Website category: sports
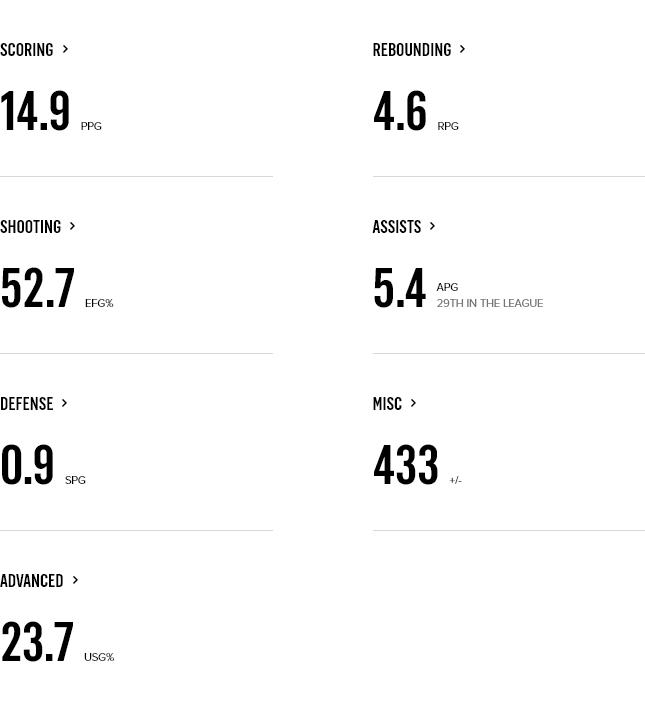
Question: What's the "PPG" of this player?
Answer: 14.9

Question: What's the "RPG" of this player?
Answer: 4.6

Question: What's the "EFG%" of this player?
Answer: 52.7

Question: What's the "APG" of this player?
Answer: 5.4

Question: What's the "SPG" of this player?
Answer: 0.9

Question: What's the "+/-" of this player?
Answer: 433

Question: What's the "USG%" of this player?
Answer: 23.7

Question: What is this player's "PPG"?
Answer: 14.9

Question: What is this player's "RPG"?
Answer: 4.6

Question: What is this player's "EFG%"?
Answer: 52.7

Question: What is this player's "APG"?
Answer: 5.4

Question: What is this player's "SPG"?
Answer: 0.9

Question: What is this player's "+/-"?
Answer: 433

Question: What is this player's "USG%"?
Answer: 23.7

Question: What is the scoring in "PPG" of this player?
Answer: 14.9

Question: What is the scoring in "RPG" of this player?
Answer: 4.6

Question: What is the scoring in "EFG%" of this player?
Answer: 52.7

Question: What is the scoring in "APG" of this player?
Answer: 5.4

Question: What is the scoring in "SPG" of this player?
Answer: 0.9

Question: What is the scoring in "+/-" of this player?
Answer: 433

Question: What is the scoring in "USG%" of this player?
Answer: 23.7

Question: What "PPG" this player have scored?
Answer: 14.9

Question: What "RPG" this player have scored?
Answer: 4.6

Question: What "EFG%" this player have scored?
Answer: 52.7

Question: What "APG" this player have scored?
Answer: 5.4

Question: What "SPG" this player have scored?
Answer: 0.9

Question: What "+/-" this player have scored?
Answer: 433

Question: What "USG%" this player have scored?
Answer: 23.7

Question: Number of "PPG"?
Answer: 14.9

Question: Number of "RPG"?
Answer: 4.6

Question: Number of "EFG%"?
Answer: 52.7

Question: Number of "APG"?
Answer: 5.4

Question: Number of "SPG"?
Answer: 0.9

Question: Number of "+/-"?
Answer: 433

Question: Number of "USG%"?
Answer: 23.7

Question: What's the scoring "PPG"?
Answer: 14.9

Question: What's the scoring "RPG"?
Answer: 4.6

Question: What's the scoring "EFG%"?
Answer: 52.7

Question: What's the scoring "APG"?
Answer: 5.4

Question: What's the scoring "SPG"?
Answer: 0.9

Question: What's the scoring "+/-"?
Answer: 433

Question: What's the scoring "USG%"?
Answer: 23.7